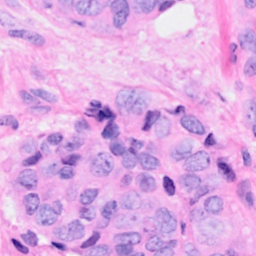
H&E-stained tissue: Breast